Question: I have the following script that I have to input manually.
However, I am looking to provide a text file along with the script to read the inputs from there.
For example, I have two variable below:
'''
$RedirectURIs = $CustomerWebUIurl
$appURI = $CustomerSamlIssuerID
'''
Where I need to pull the following values from text file
'''
$CustomerWebUIurl
$CustomerSamlIssuerID
'''

So when I add
'''
$configFile = Get-Content -Path .\config.conf
'''
What else I can use/add to define those two lines in the text file to the two variables I have in the script?
Thanks for the help!
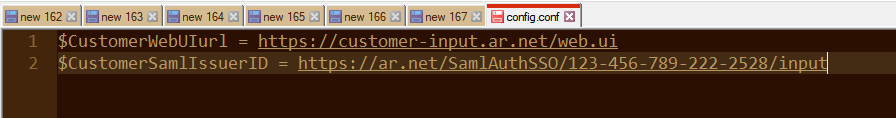
Answer: I just figured out how, to use simply array:
Here is the answer script
'''
$configFile = Get-Content -Path .\config.conf
$configFile.GetType()
$configFile.Count
$configFile
$CustomerWebUIurl = $configFile[0]
$CustomerWebUIurl
$CustomerSamlIssuerID = $configFile[1]
$CustomerSamlIssuerID
'''